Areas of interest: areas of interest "Cultural Palace"
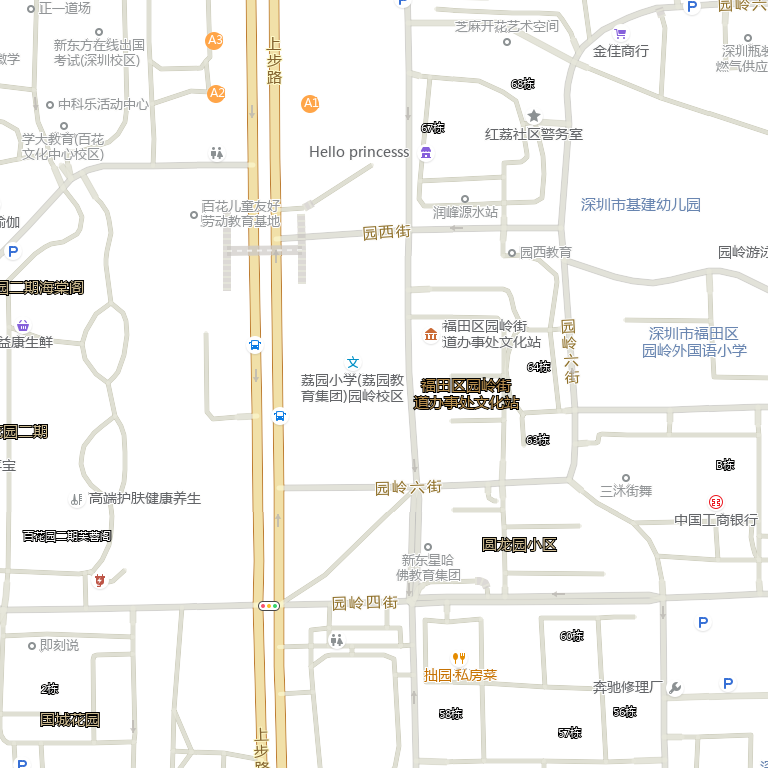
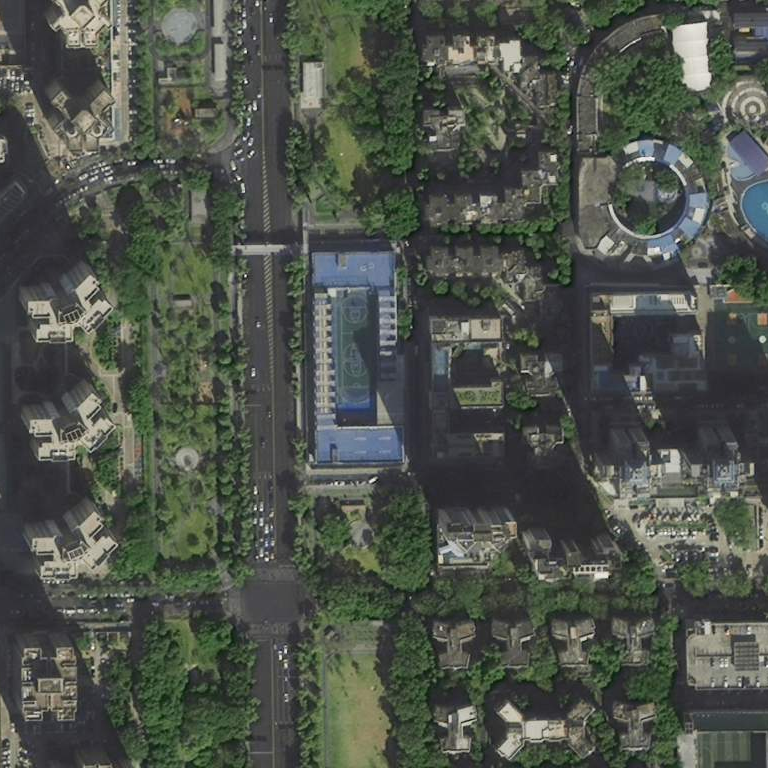